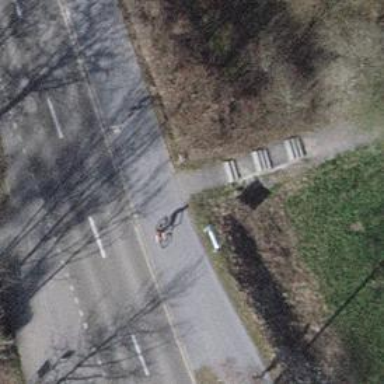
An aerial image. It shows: Set of steps on the road.